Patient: sex M, age 52
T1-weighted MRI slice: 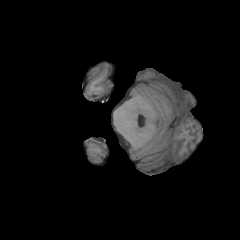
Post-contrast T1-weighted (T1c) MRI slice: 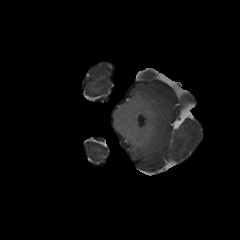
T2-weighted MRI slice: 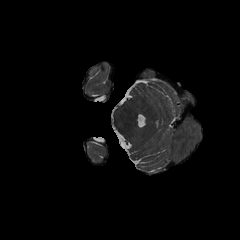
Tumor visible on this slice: no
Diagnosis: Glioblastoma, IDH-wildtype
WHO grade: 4